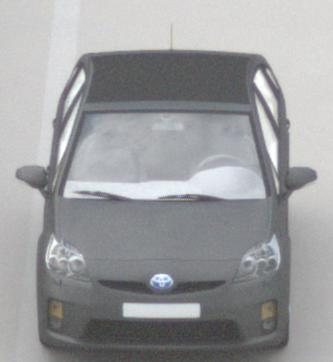
Make: Toyota
Model: Prius 1.5 Hybrid
Detailed model: Prius (HW2)
Model produced from: 2006/03
Model produced until: 2009/06
Doors: 5
Color: gray
Road condition: dry road
Daytime: midday
Contrast: low contrast